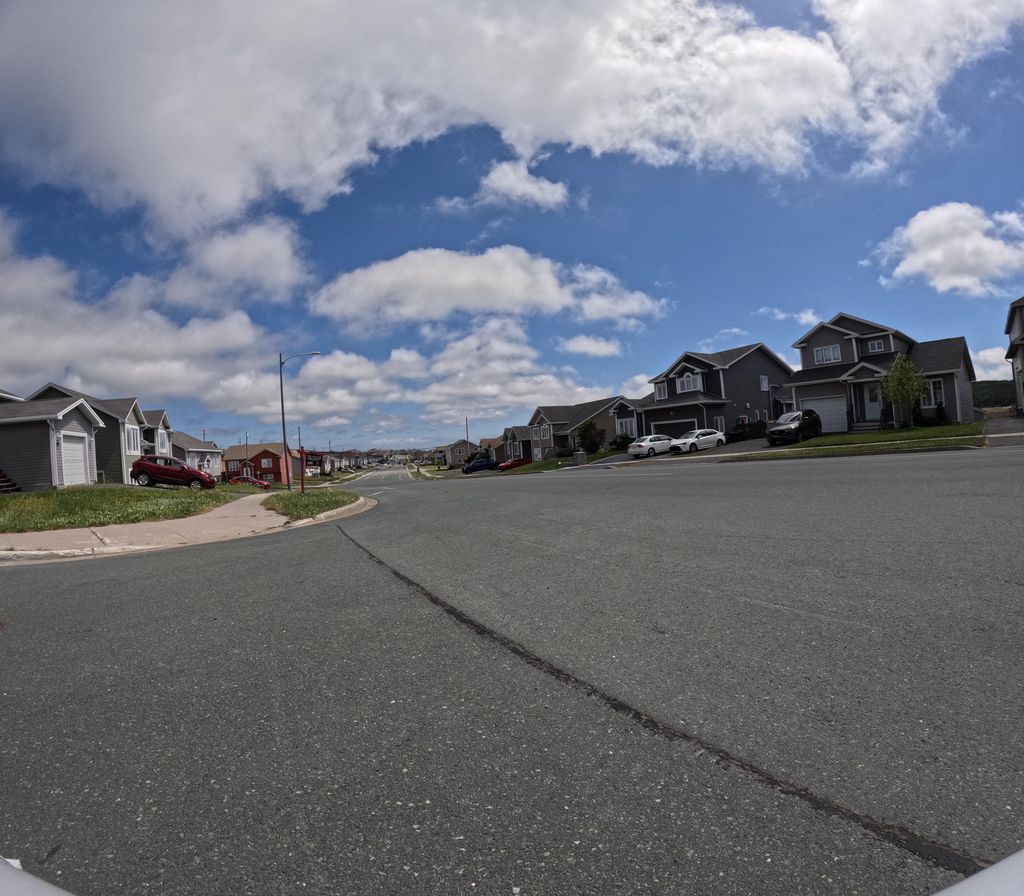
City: st_johns